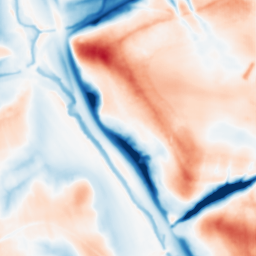
Category: multiscale
Decomposition family: dog_multiscale
Decomposition parameters: sigma_ratio: 2
n_scales: 4
base_sigma: 1
Upsampling method: fft_zeropad
Upsampling parameters: scale: 4
Upsampling scale: 4